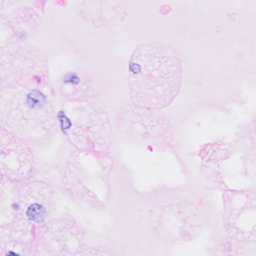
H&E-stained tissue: Breast